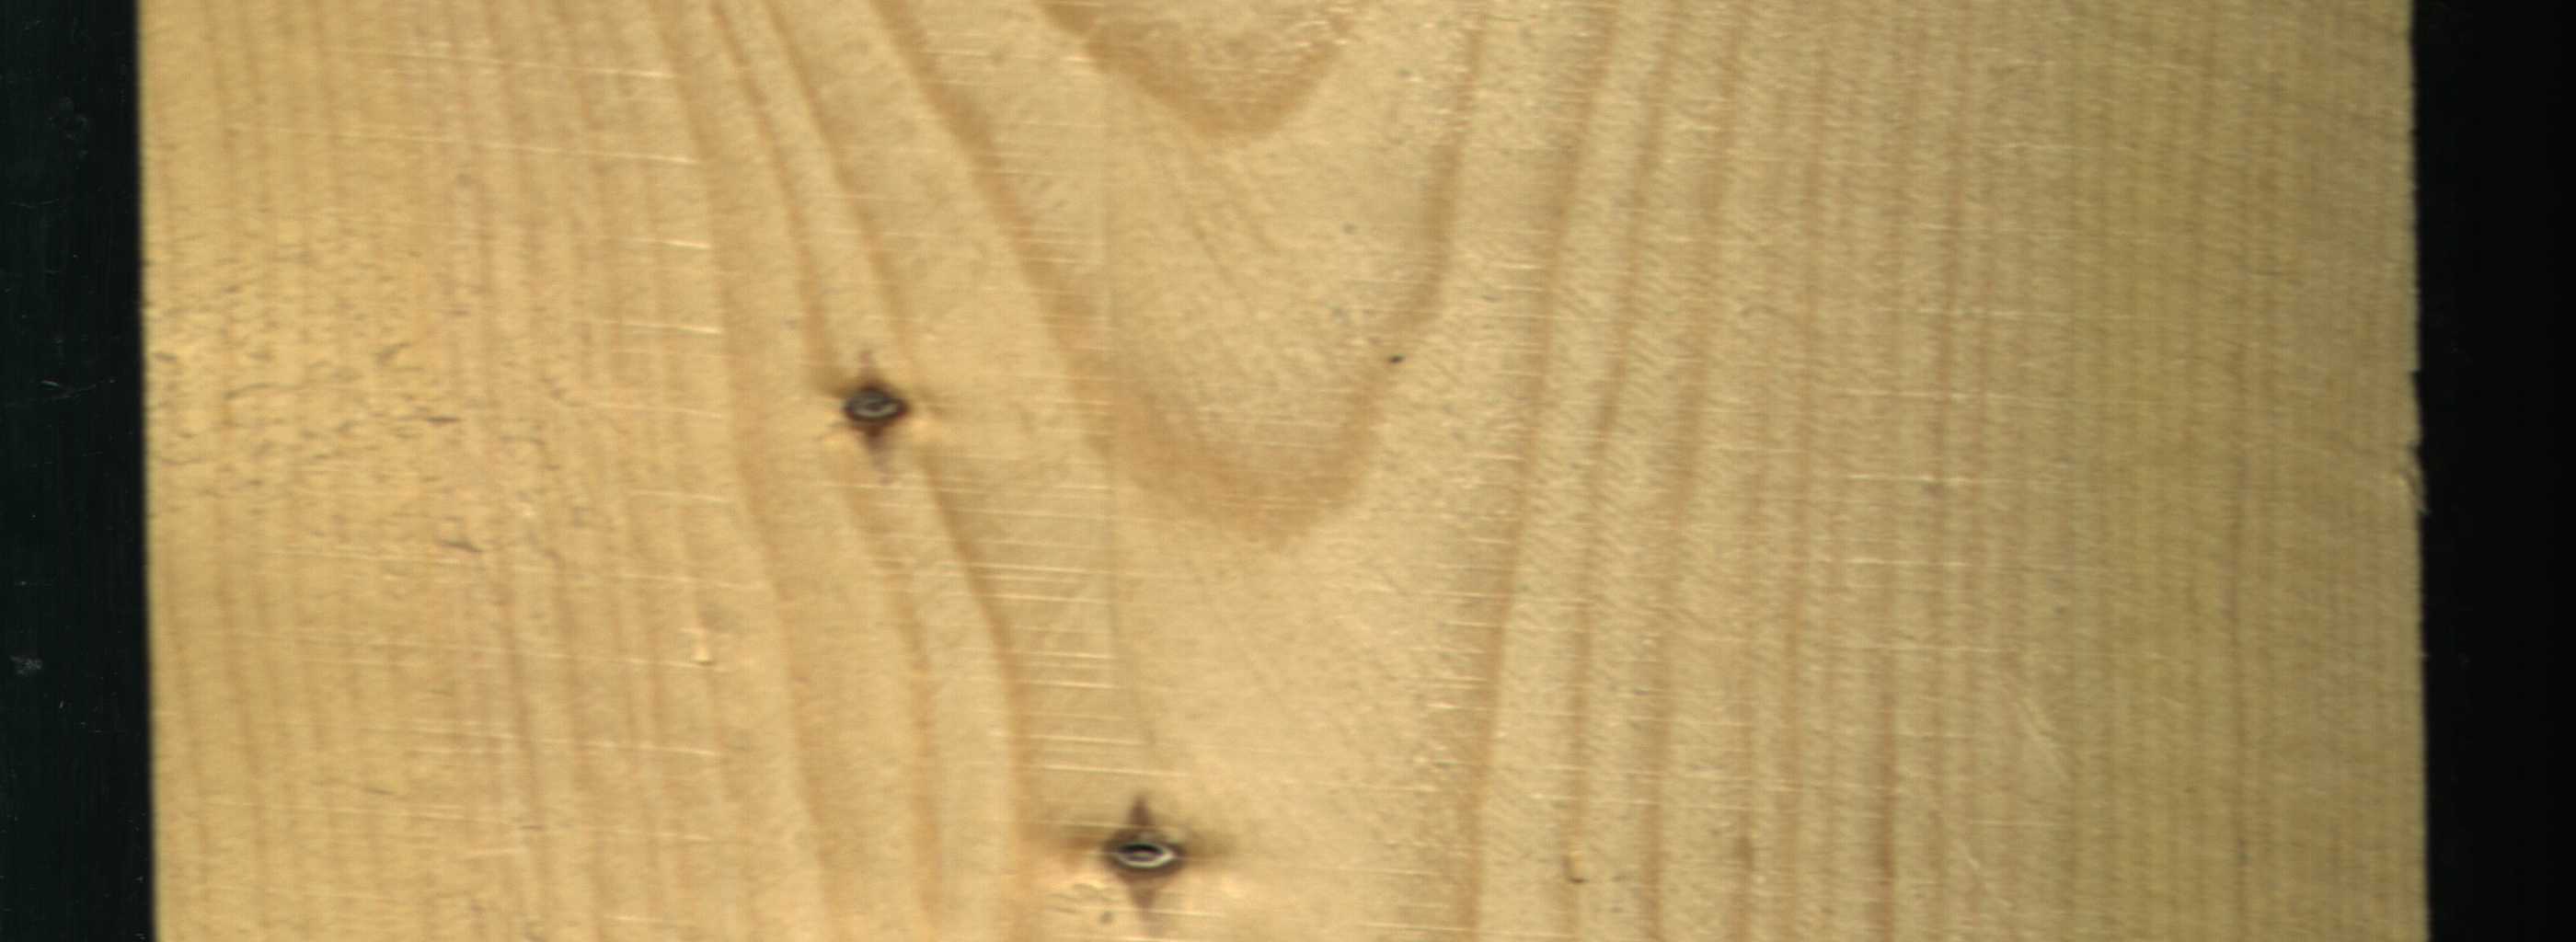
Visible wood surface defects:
Dead_Knot
Dead_Knot